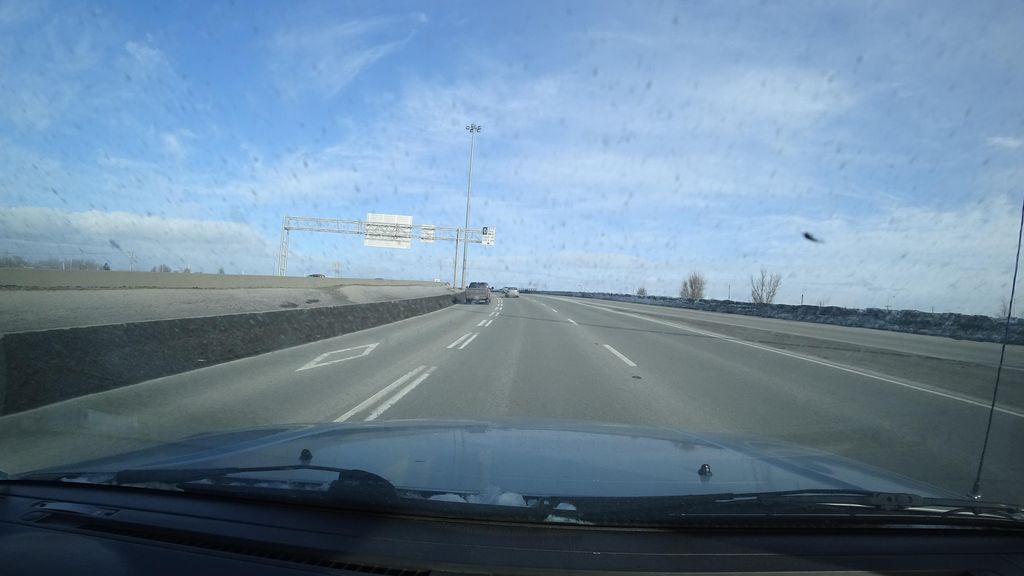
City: quebec_city